Question: My post-commit hook is never triggered and i think it's because
there is some filesystem permissions i need to set.
I have VisualSVN-Server-2.5.2 installed and running eclipse with Subversion pluggin.
Everything is working as expected except for the VisualSVN hook triggering.
This is my post-commit.cmd file with the name "post-commit.cmd"
'''
C:\PROGRA~2\VISUAL~1in\myScript.cmd
exit 0
'''
when i put the "start" text like this the Commit window freezes with a pulsating progress-green bar, like it waiting for the hook triggering or somehing.I cannot
cancel commit operation but i can close eclipse and then hard-kill the commit window.
'''
start C:\PROGRA~2\VISUAL~1in\post-commit.cmd
exit 0
'''
It's working if a save the repository to local hdd. It's when save-path is for network drive that its not working. Ok that's a forward step. the bath file need some user/password maybe
Here's the bat file that saves the repository to local hdd(thanks to Christopher C. Simmons (CCS))
'''
@ECHO OFF
CLS
:: =================== COPYRIGHT =========================================
:: File: svn_backup.bat
:: Author: Christopher C. Simmons (CCS)
:: Date: 05.01.2008
:: Purpose: To make backups ("hot copies") of multiple SVN repos
:: History: 0.1 Initial Release
:: Assumes: Your path contains: C:\Program Files\Subversionin
:: Your repodir contains only repos
:: Copyright: 2008 csimmons.net
::
:: NOTICE!!!
:: csimmons.net, LLC supplies this software AS IS and makes no guarantees
:: for your use of it. csimmons.net, LLC is not responsible for any damage
:: or pain the use of this product may cause you. Please give credit if
:: you use this or create a derivative work.
:: =================== COPYRIGHT =========================================
:: =================== CONFIG ============================================
:: Path of the dir containing your repos [Note Trailing slash]
SET repodir=F:\Repositories:: Path of the dir in which to create you hotcopies [Note Trailing slash]
SET repodirhot=f:\druidBACKUP\SVN:: Path for log file [Note Trailing slash]
SET logdir=f:\druidBACKUP\SVN:: Path for svnadmin [Note Trailing slash]
::SET svnpath=C:\PROGRA~2\VISUAL~1in\svnadmin.exe
:: User mode - 1=Interactive | 0=NonInteractive
SET imode=1
:: =================== CONFIG ============================================
:: =================== SCRIPT ============================================
:: !!! NO NEED TO EDIT BEYOND THIS POINT !!!
:: Make a date_time stamp like 030902_134200
SET hh=%time:~0,2%
:: Add a zero when this is run before 10 am.
IF "%time:~0,1%"==" " set hh=0%hh:~1,1%
SET yymmdd_hhmmss=%date:~12,2%%date:~4,2%%date:~7,2%_%hh%%time:~3,2%%time:~6,2%
:: Make a name for the log file
SET repolog=%logdir%%yymmdd_hhmmss%repobackup.log
:: Start log
ECHO START %date% %time% >> %repolog%
:: IF a hotcopy exists delete it first ELSE
:: Create directories and svn hotcopy repos to them
FOR /F %%G IN ('dir /b /ad %repodir%') DO ^
IF EXIST %repodirhot%%%G (rmdir /S /Q %repodirhot%%%G & mkdir %repodirhot%%%G >> %repolog% & ^
ECHO Starting SVN backup for %%G... >> %repolog% & ^
C:\PROGRA~2\VISUAL~1in\svnadmin hotcopy %repodir%%%G %repodirhot%%%G --clean-logs >> %repolog% & ^
IF %imode%== 1 ECHO FINISHED...%%G) ^
ELSE (mkdir %repodirhot%%%G >> %repolog% & ^
ECHO Starting SVN backup for %%G... >> %repolog% & ^
C:\PROGRA~2\VISUAL~1in\svnadmin hotcopy %repodir%%%G %repodirhot%%%G --clean-logs >> %repolog% & ^
IF %imode%== 1 ECHO FINISHED...%%G)
:: Finish log
ECHO END %date% %time% >> %repolog%
:: Display log message if interactive mode otherwise EXIT
ECHO Done... Logs available here: %repolog%
if %imode%== 1 pause
:: =================== SCRIPT ============================================
EXIT
'''
The idea is to launch a larger script myScript.cmd witch are doing the hotcopy of
my repository. This is working if i manually start the post-commit.cmd
reading the manual here
<URL>
I cannot understand what to practically do regarding this text below.
"Subversion executes hooks as the same user who owns the process that is accessing the Subversion repository. In most cases, the repository is being accessed via a Subversion server, so this user is the same user as whom the server runs on the system. The hooks themselves will need to be configured with OS-level permissions that allow that user to execute them. Also, this means that any programs or files (including the Subversion repository) accessed directly or indirectly by the hook will be accessed as the same user. In other words, be alert to potential permission-related problems that could prevent the hook from performing the tasks it is designed to perform."

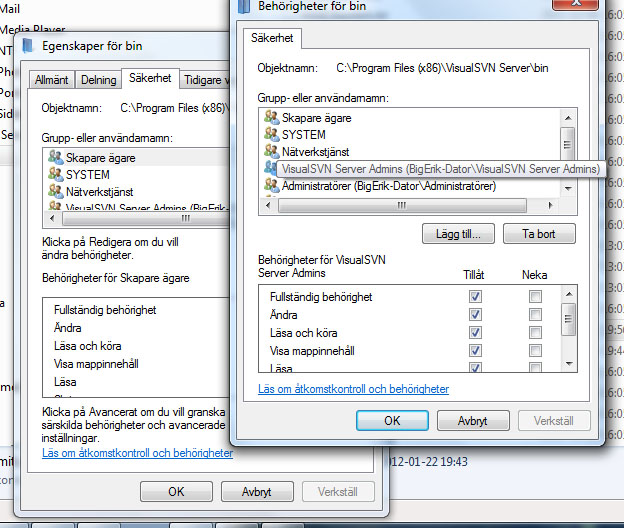
Answer: - VisualSVN Server service runs under 'Network Service' account by
default or under dedicated custom account (should be created
manually).- Subversion hooks are executed under the VisualSVN Server service
account ('Network Service' or dedicated account)
If the hook script works properly when you start it manually, I advise you to check the permissions for the service account. It should have access to 'C:\PROGRA~2\VISUAL~1in\myScript.cmd' and all other files involved.
Please also note that before Subversion calls a hook script, it removes all variables -- including %PATH% on Windows -- from the environment. Therefore, your script can only run another program if you spell out that program's absolute name.
<URL>